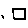
Label: square